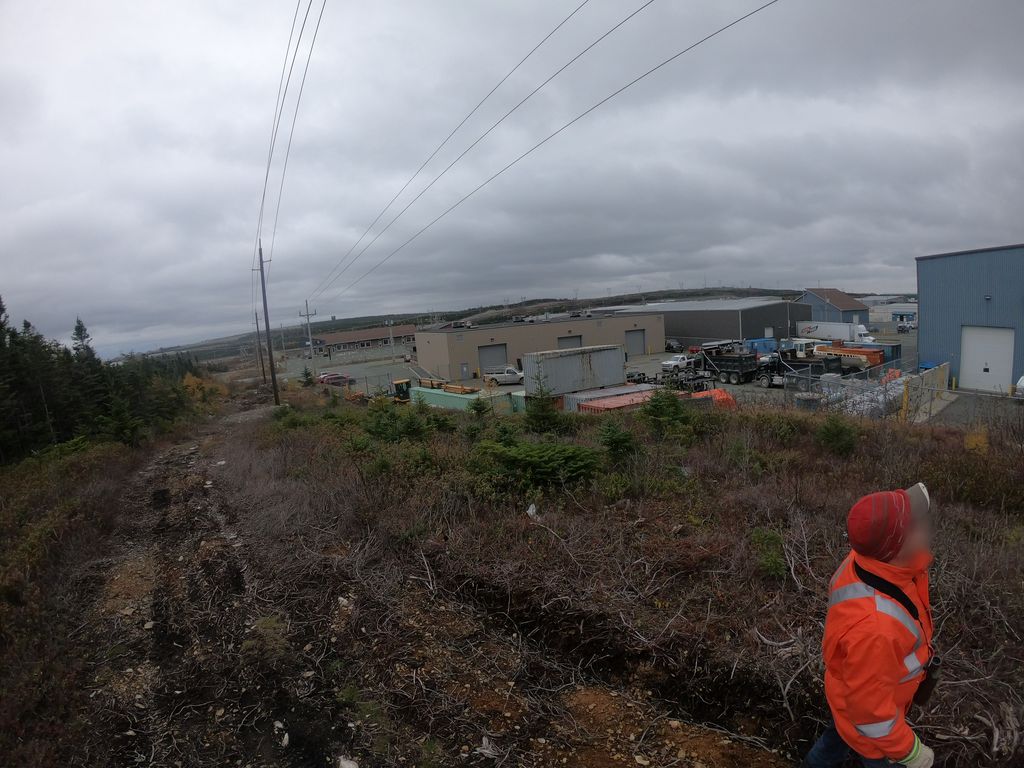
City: st_johns